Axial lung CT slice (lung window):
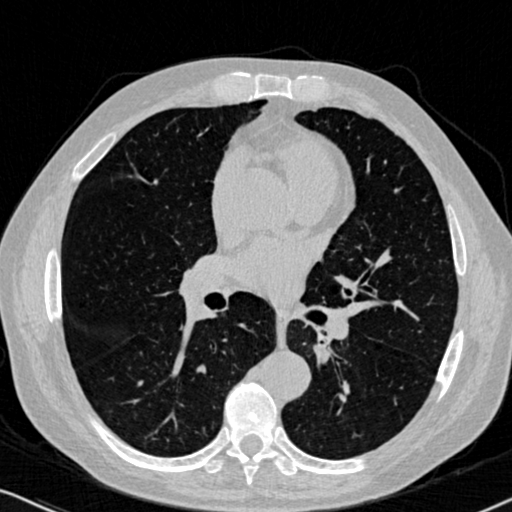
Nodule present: no